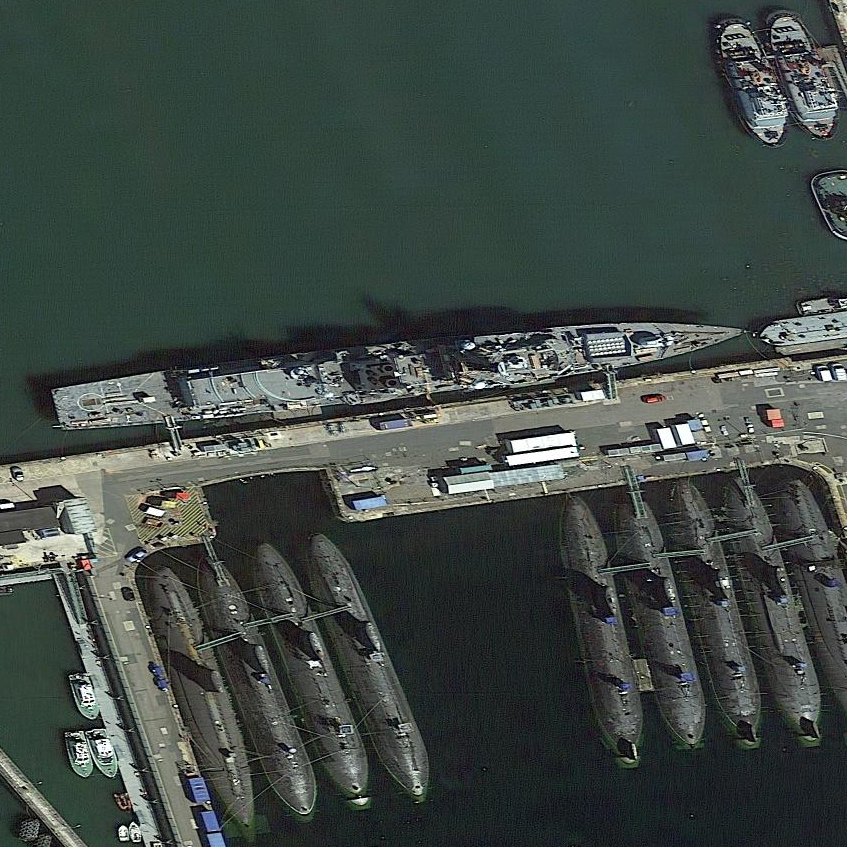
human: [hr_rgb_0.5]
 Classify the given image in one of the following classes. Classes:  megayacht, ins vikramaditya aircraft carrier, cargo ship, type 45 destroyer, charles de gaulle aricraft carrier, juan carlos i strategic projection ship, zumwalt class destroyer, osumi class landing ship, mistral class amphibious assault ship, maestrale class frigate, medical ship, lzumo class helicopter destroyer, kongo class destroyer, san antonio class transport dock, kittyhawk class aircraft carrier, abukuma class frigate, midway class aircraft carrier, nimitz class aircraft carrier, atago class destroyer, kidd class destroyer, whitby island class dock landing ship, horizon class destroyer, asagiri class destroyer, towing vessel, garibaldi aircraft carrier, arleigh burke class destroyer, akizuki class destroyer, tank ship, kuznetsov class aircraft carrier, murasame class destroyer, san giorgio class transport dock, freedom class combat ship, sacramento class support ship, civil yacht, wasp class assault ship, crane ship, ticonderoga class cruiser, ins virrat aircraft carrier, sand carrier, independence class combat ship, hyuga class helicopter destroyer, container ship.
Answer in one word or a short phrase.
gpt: Type 45 destroyer